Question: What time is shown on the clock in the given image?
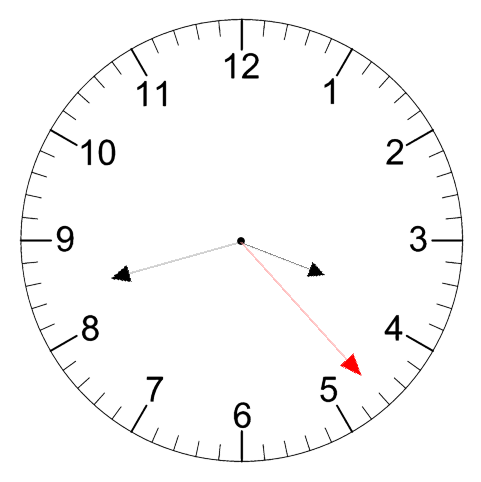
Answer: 03:42:23